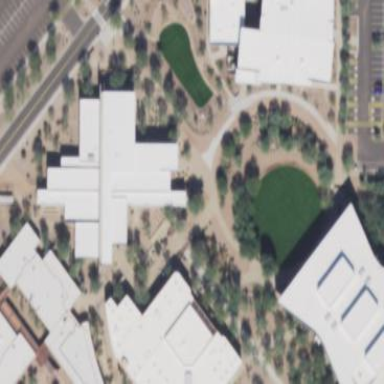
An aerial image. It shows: College building.